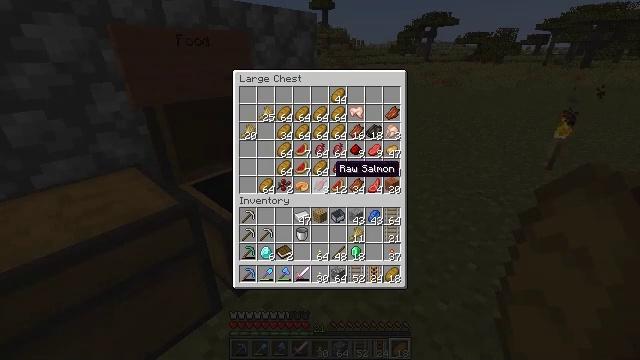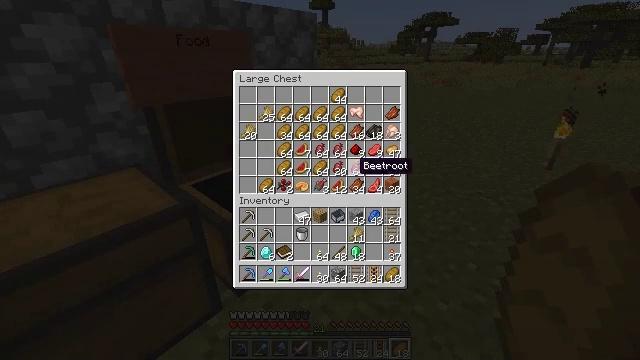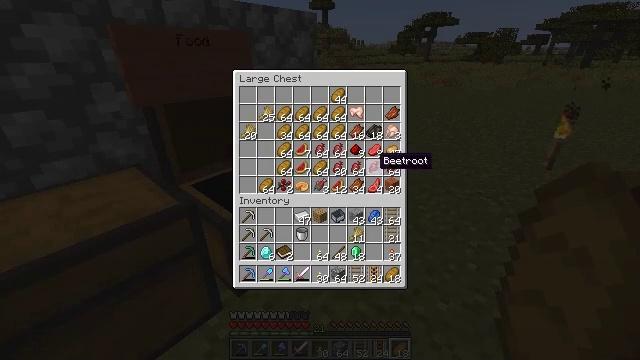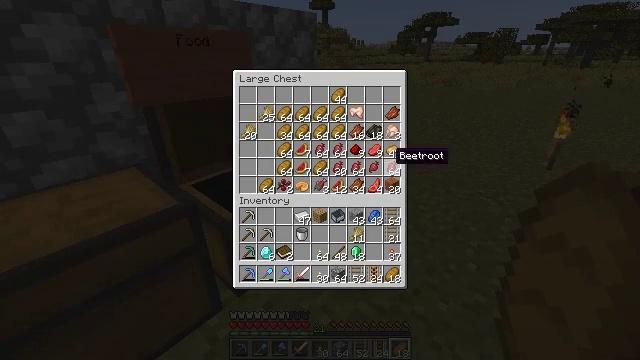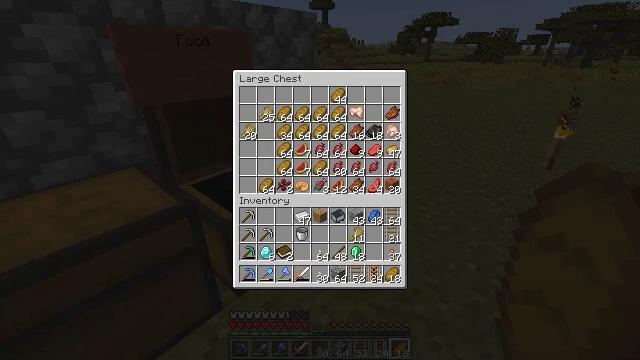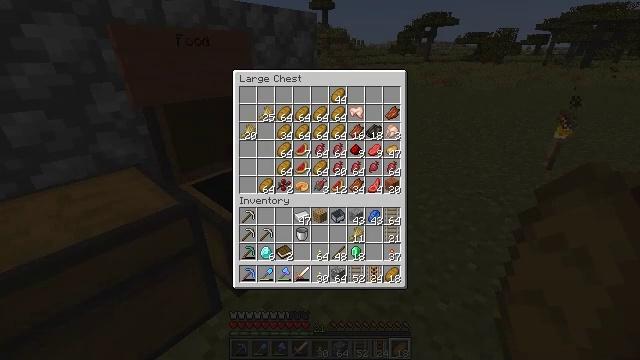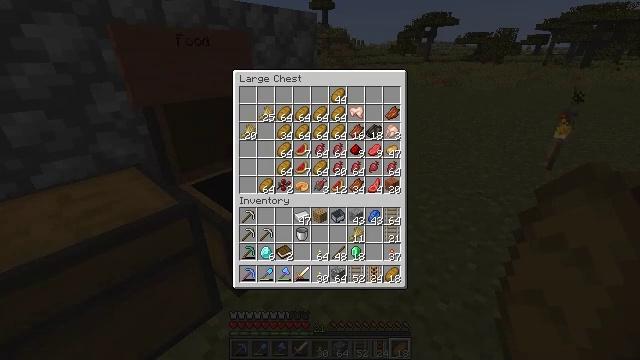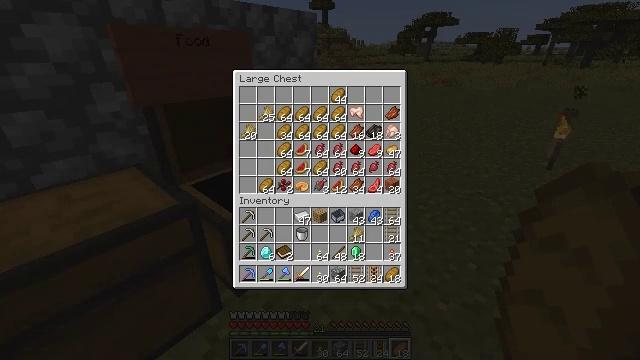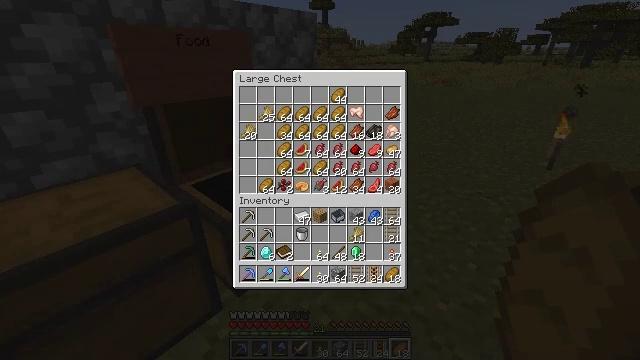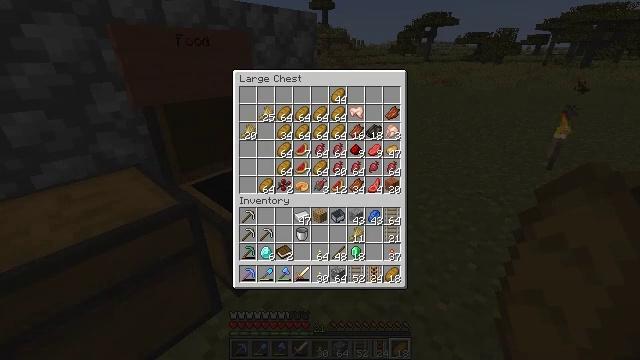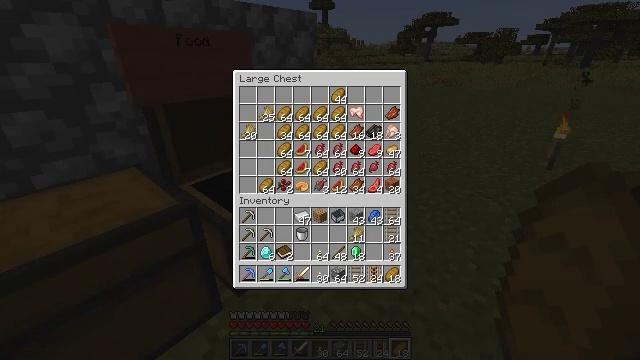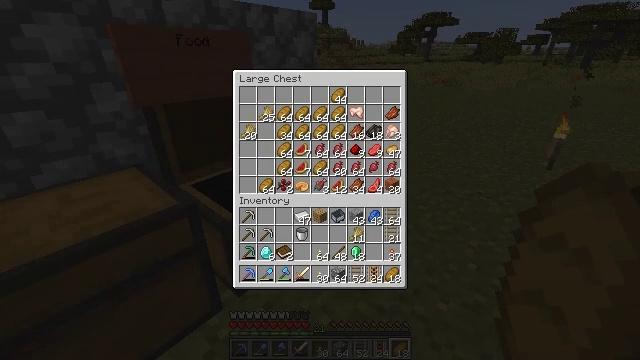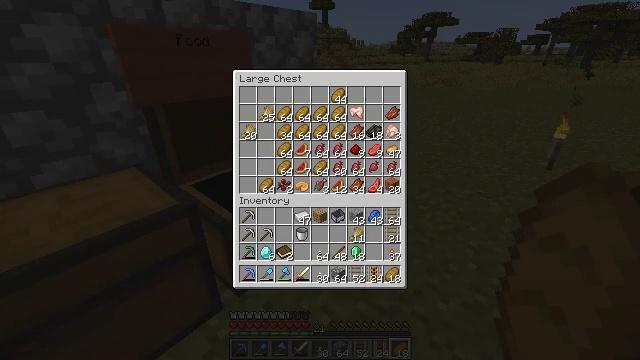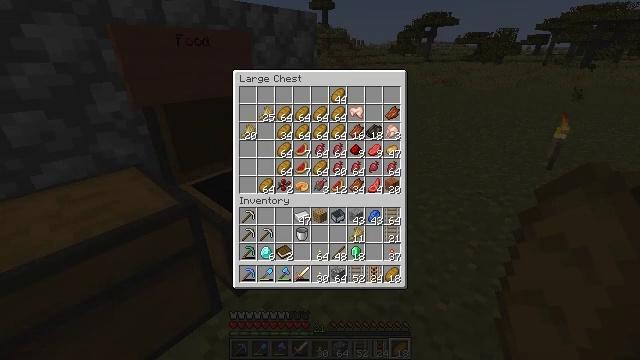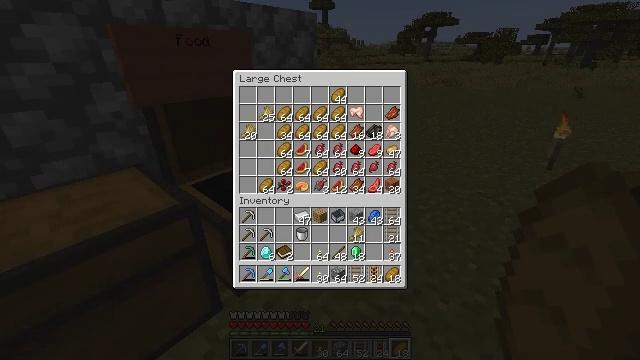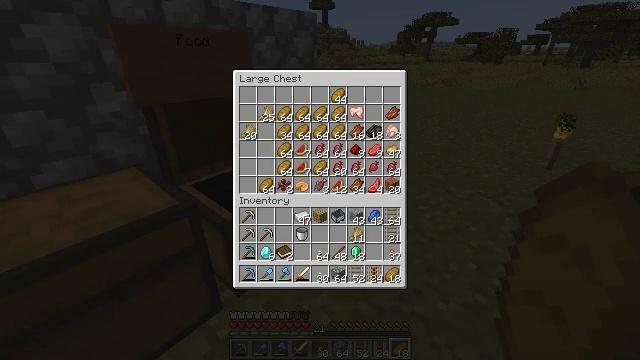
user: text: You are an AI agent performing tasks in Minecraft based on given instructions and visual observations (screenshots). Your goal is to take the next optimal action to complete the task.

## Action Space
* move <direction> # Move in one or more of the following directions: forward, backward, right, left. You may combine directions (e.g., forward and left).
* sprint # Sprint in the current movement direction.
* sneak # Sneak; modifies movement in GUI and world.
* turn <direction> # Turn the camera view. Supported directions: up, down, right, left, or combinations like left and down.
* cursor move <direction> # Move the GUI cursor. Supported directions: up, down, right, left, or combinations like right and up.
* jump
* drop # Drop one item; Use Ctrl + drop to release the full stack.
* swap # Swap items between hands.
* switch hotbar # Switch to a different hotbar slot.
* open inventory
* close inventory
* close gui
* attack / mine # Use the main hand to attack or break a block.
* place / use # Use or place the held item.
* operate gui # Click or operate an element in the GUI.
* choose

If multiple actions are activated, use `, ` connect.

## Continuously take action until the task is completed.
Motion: motion action
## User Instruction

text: Cut down the sugar cane stalks.
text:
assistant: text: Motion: cursor move right
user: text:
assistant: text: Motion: cursor move right
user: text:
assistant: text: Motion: cursor move right
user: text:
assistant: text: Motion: cursor move right
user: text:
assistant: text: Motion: cursor move right
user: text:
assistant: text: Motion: cursor move right
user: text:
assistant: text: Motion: cursor move right
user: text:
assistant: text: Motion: no_op
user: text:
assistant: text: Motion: no_op
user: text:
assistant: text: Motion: no_op
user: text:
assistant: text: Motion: no_op
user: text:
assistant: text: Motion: no_op
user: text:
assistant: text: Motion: no_op
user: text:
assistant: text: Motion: no_op
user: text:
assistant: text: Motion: no_op
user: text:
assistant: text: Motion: no_op
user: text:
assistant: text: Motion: no_op
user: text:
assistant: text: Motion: no_op
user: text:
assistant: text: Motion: no_op
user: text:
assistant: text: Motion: no_op
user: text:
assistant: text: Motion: no_op
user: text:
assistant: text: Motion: no_op
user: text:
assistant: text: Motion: cursor move down
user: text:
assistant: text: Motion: cursor move left and down
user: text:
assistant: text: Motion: cursor move left and down
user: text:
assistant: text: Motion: cursor move down
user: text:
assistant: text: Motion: cursor move down
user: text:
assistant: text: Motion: no_op
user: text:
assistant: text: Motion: no_op
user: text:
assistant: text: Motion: cursor move left